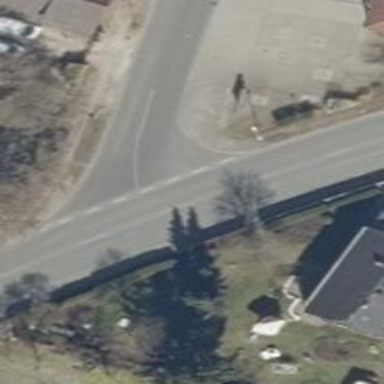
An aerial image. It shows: Residential road with asphalt surface and sidewalks on both sides. The road has lane markings.